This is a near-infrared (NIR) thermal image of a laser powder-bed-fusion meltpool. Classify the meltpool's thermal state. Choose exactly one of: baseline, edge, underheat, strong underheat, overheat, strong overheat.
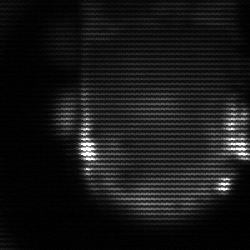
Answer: baseline